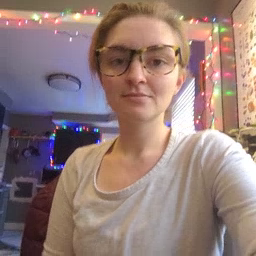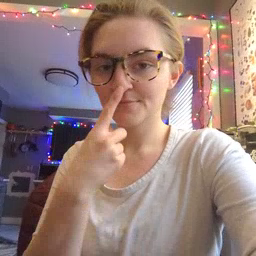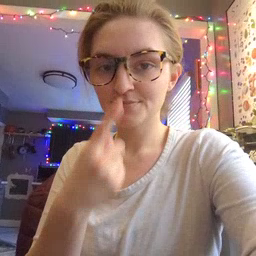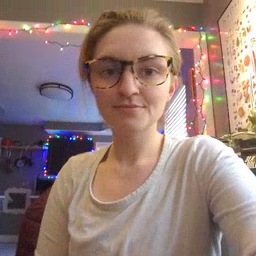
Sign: nose